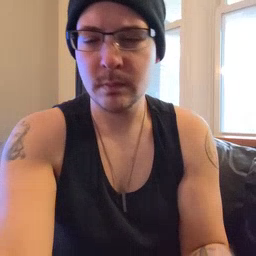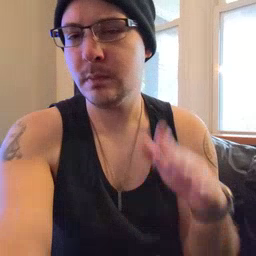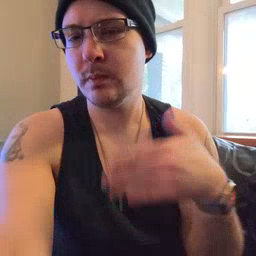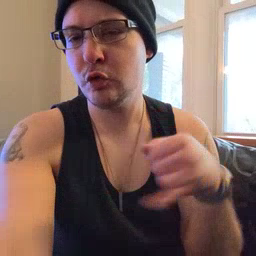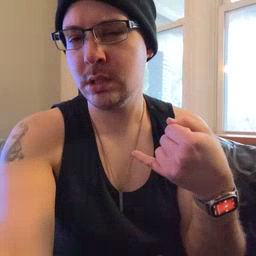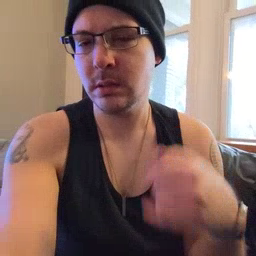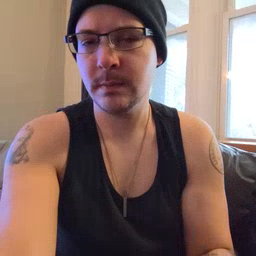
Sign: jeans